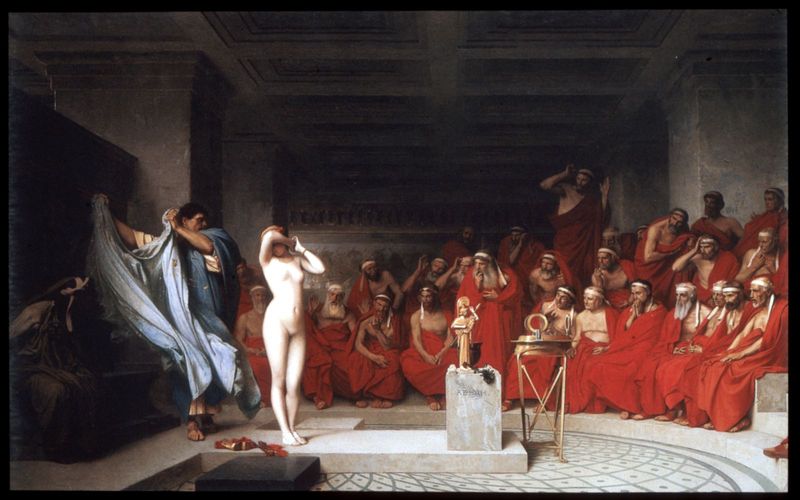
Titel: Phryne
Künstler: Jean-Léon Gérôme
Institution: Hamburg, Kunsthalle
Schlagwörter: nackt, frau, männer, raum, gebäude, rot, tuch, gericht, hemd, architektur, gewand, kutte, rom, rasiert, priester, david, senat, erstaunen, gebäide, sexuell, schock, unbedeckt, vergewaltigung, vestalin, entblößen, bitch, pornhub